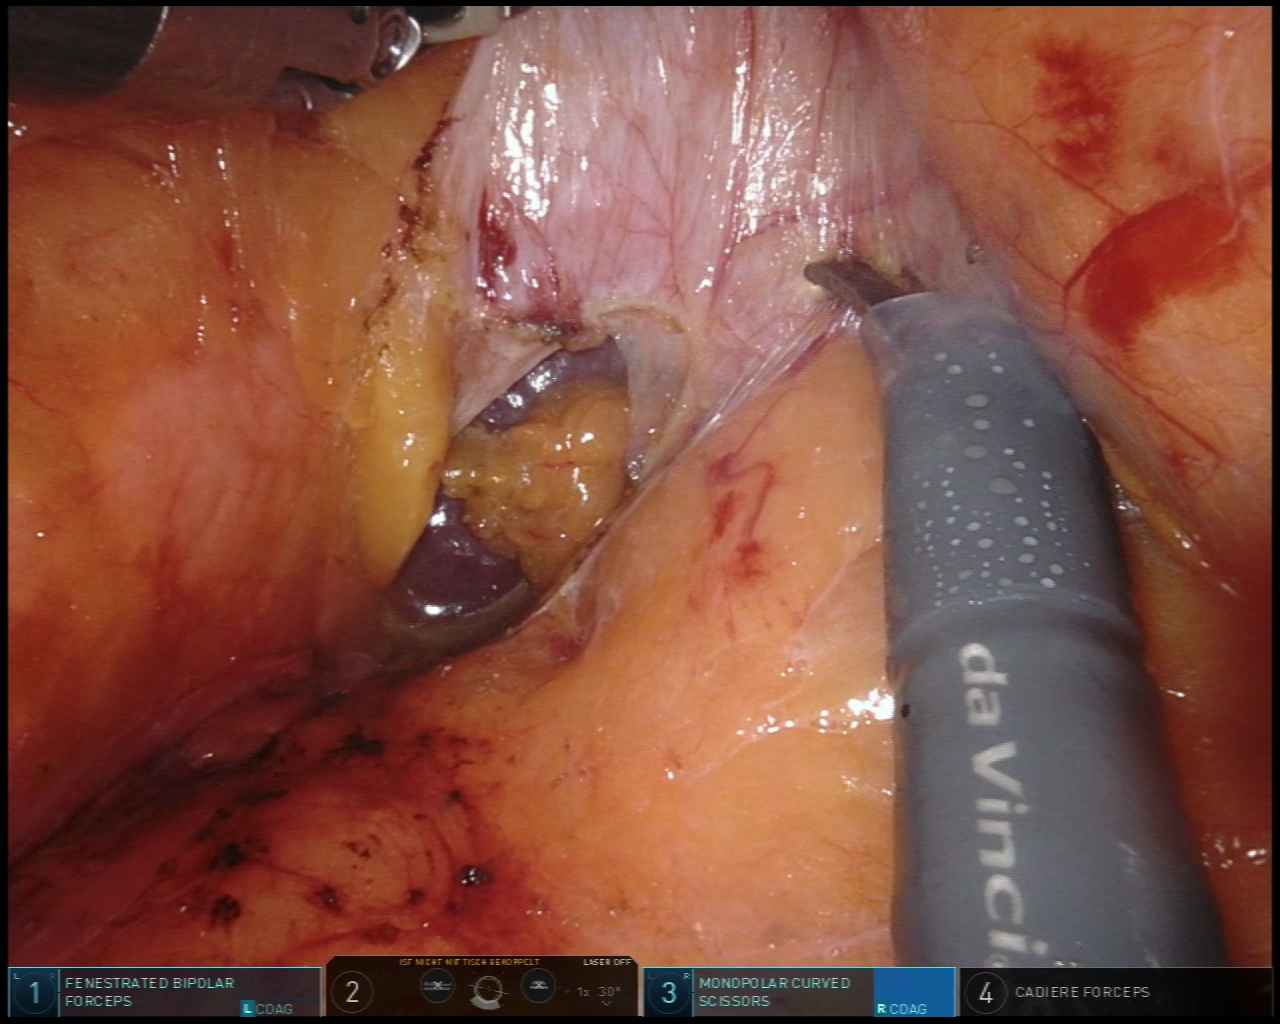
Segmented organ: spleen
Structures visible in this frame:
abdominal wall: yes
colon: no
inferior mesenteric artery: no
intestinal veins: no
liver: no
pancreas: yes
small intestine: no
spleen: yes
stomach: no
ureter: no
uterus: no
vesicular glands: no